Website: ulta-beauty
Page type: cross-sells
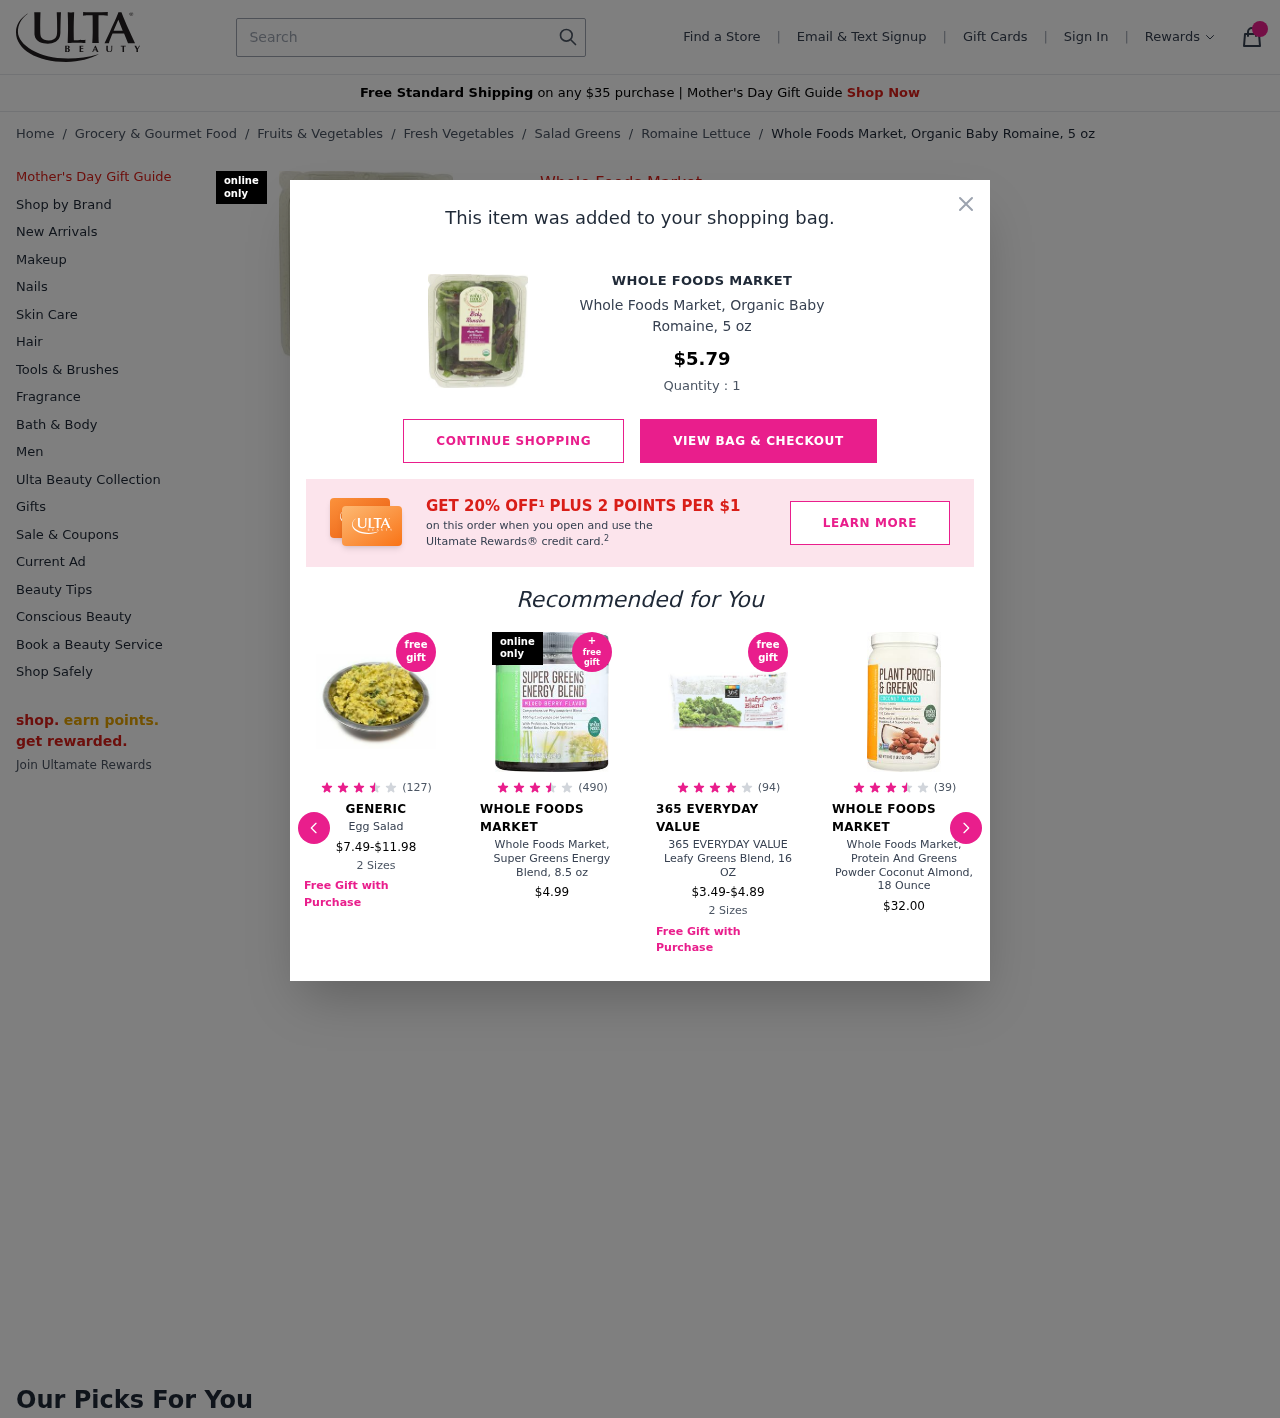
Product elements: key: PRODUCT1_BRAND
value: Whole Foods Market
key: PRODUCT1_BREADCRUMB
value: Grocery & Gourmet Food
Fruits & Vegetables
Fresh Vegetables
Salad Greens
Romaine Lettuce
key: PRODUCT1_NAME
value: Whole Foods Market, Organic Baby Romaine, 5 oz
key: PRODUCT1_QUANTITY
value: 1
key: PRODUCT2_BRAND
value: Generic
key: PRODUCT2_NAME
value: Egg Salad
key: PRODUCT2_NUM_RATINGS
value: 127
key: PRODUCT2_PRICE
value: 7.49
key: PRODUCT2_RATING
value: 3.7
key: PRODUCT3_BRAND
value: Whole Foods Market
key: PRODUCT3_NAME
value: Whole Foods Market, Super Greens Energy Blend, 8.5 oz
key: PRODUCT3_NUM_RATINGS
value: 490
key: PRODUCT3_PRICE
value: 4.99
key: PRODUCT3_RATING
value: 3.7
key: PRODUCT4_BRAND
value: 365 Everyday Value
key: PRODUCT4_NAME
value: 365 EVERYDAY VALUE Leafy Greens Blend, 16 OZ
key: PRODUCT4_NUM_RATINGS
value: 94
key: PRODUCT4_PRICE
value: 3.49
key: PRODUCT4_RATING
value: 4
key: PRODUCT5_BRAND
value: Whole Foods Market
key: PRODUCT5_NAME
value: Whole Foods Market, Protein And Greens Powder Coconut Almond, 18 Ounce
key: PRODUCT5_NUM_RATINGS
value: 39
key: PRODUCT5_PRICE
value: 32
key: PRODUCT5_RATING
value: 3.5
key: PRODUCT1_BRAND2
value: WHOLE FOODS MARKET
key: PRODUCT1_NAME2
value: Whole Foods Market, Organic Baby Romaine, 5 oz
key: PRODUCT1_PRICE2
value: $5.79
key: PRODUCT2_PRICE_MAX
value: -$11.98
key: PRODUCT4_PRICE_MAX
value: -$4.89
Search elements: key: HEADER_SEARCH
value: Search